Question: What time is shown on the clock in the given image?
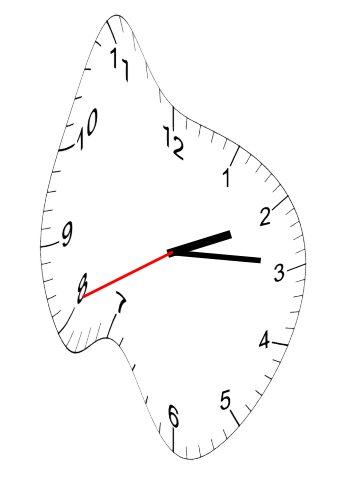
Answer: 02:14:41